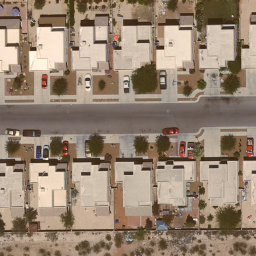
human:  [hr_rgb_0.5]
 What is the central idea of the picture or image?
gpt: dense residential